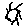
Label: sun